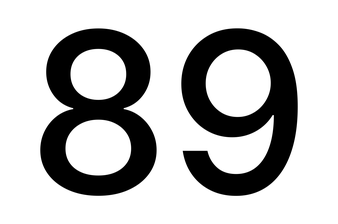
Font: Inter_Medium